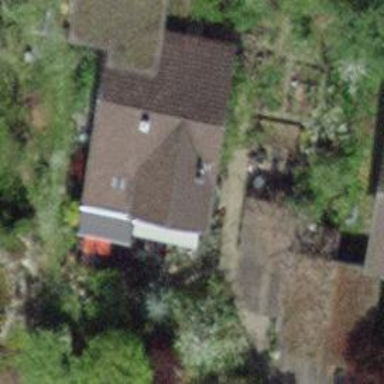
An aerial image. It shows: Simple house.